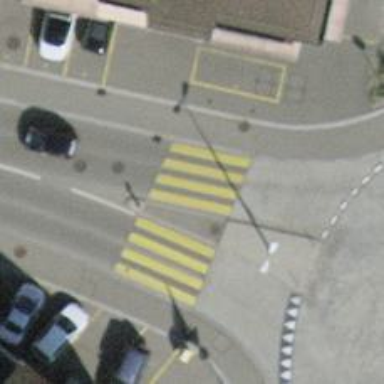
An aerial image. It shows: Uncontrolled zebra crossing on the road.